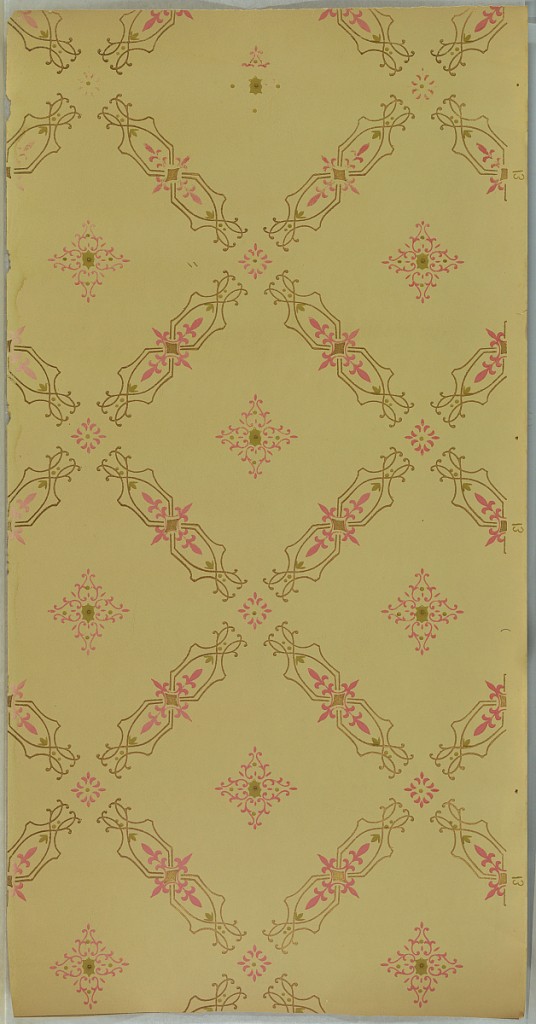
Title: Ceiling paper
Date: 1905–1915
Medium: Machine-printed paper, liquid mica
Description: Floral treillage pattern with fleurons in the resulting square negative spaces. Ground is a green beige. Printed in pink, green, and gold mica.
Printed in selvedge: "13"